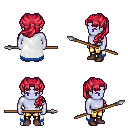
a pixel art fantasy rpg character, male body template, dark elf, purple skin, white trimmed cape, gold greaves, ruby red princess hairstyle, maroon shoes, spear, four views (front, back, left, right), 2x2 character sprite sheet, small pixel art, hard edges, no anti-aliasing